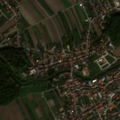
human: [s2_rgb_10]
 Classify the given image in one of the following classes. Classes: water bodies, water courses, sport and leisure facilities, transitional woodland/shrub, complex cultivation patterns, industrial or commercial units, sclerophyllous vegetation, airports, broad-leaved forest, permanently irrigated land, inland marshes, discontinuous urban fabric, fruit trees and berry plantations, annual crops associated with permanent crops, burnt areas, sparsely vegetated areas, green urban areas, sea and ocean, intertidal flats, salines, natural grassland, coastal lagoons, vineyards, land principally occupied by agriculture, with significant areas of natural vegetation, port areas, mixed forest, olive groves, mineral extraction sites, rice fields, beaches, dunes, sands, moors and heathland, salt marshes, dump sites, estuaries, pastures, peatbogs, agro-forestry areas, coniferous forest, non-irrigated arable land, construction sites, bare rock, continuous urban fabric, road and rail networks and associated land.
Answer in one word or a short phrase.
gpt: discontinuous urban fabric, non-irrigated arable land, broad-leaved forest